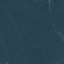
Land use / land cover: Forest